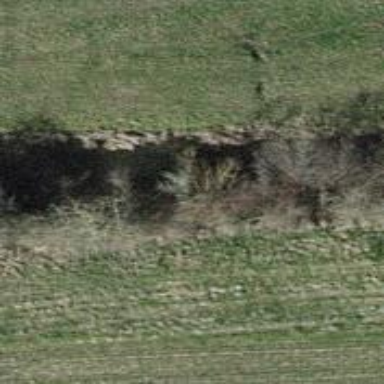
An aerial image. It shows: Hedge acting as barrier.